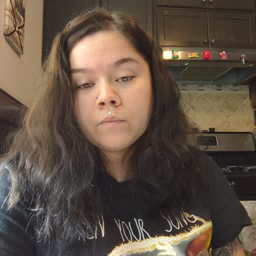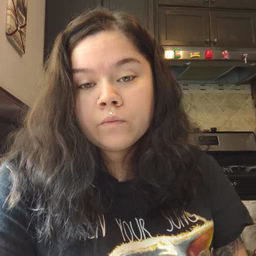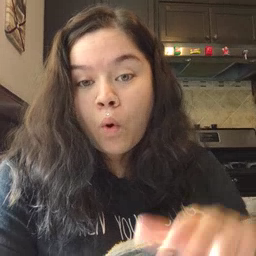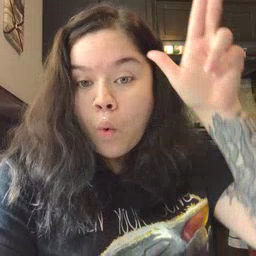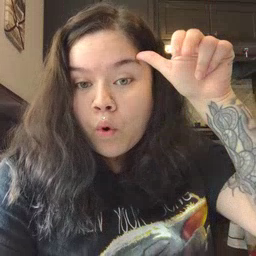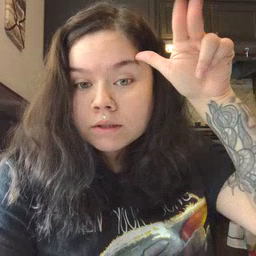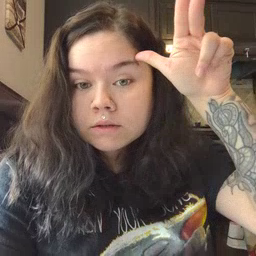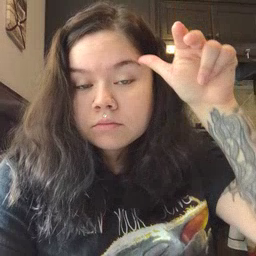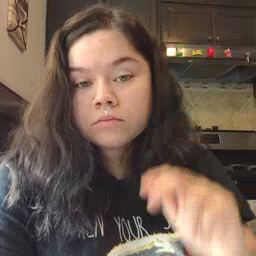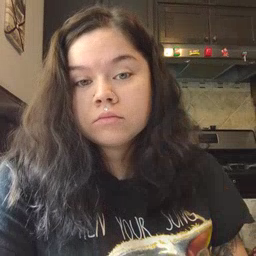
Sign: horse